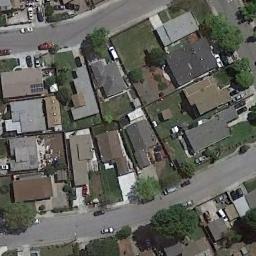
Label: residential